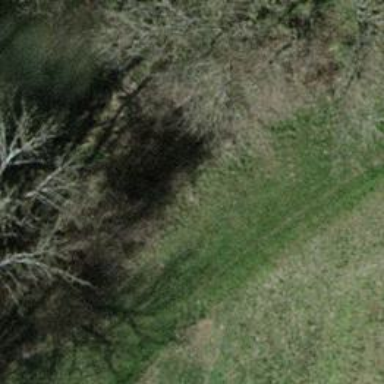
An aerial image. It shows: Grassy path with tracktype grade of 5.